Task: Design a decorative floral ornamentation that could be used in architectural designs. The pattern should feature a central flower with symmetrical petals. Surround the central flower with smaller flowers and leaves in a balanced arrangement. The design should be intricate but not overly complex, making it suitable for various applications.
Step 1615:
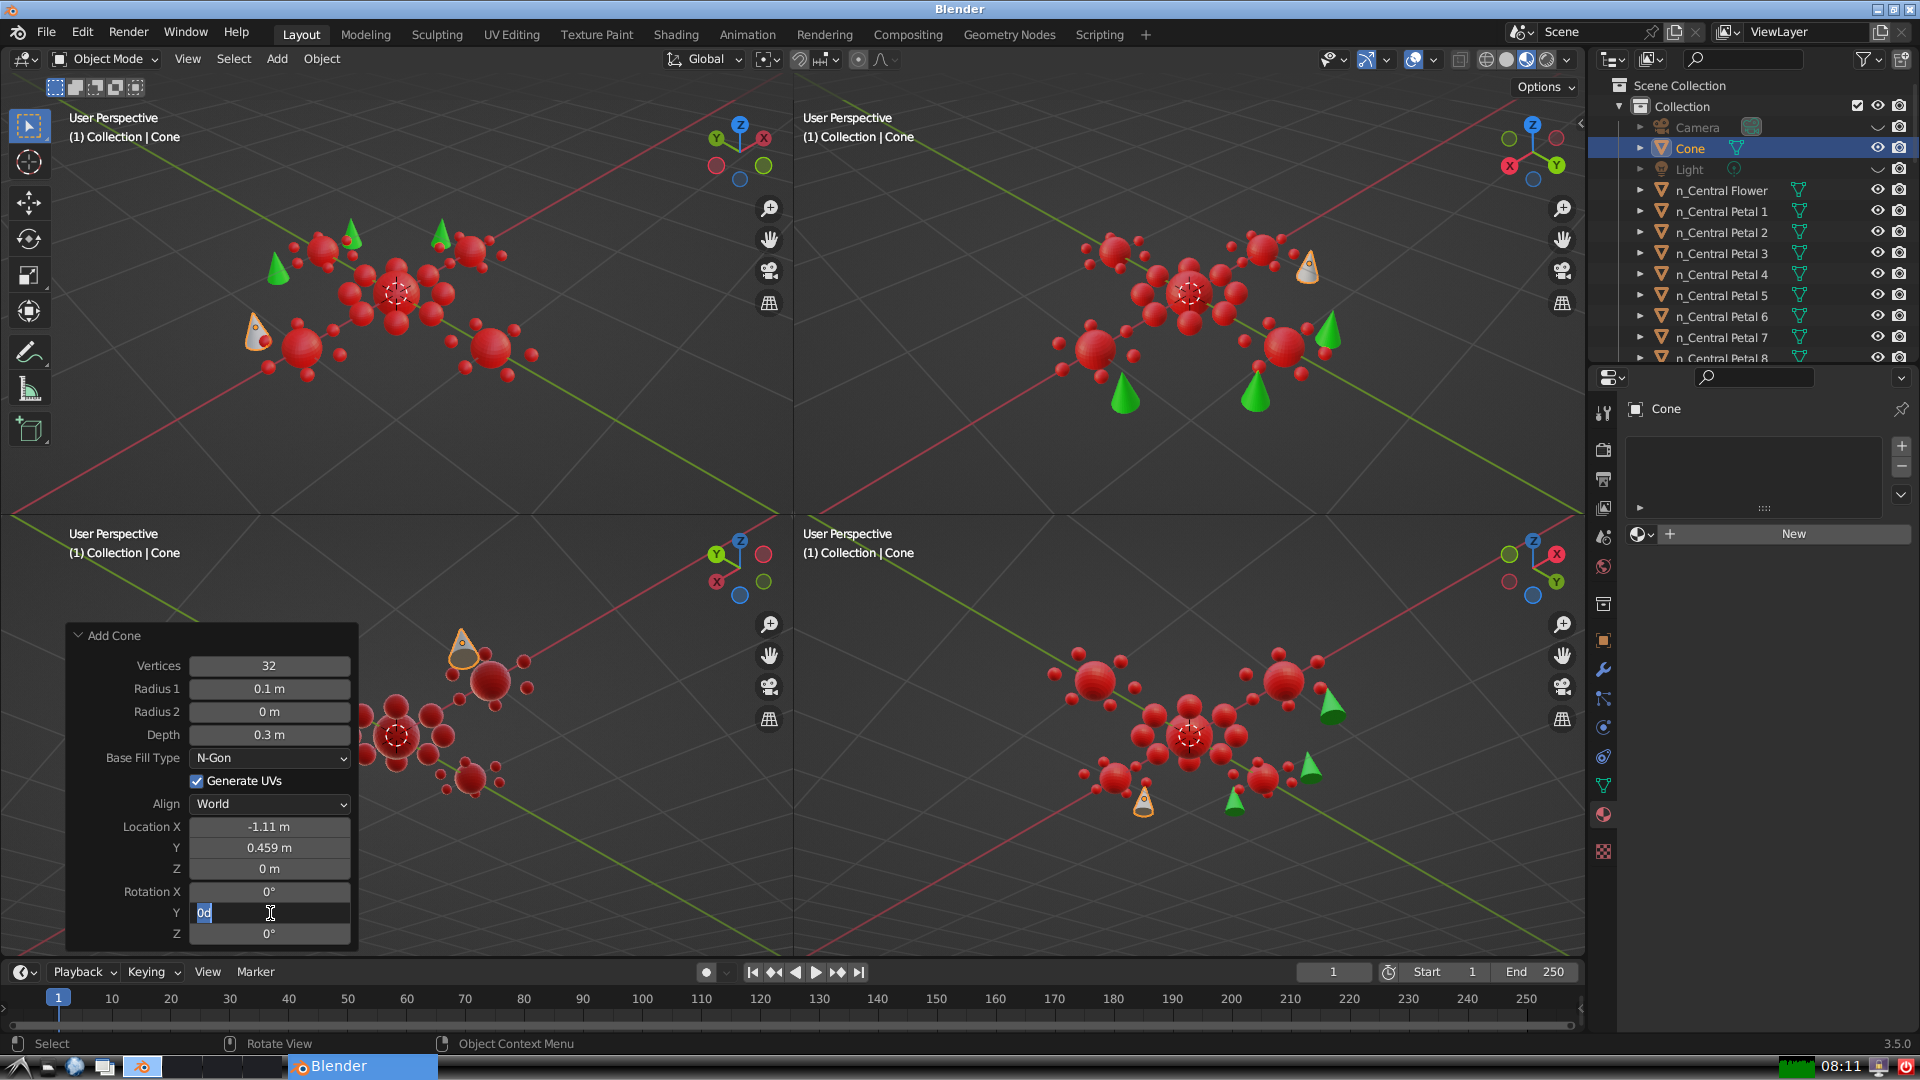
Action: input_text: 0.0